Question: I noticed when people get the search result from google, it automatically shows the sub links under the main site link:
is that possible if I want to modify the sub menus with my own site as a result in google?
Which means when people search for my website, the sub menu of my website is the one that I created?
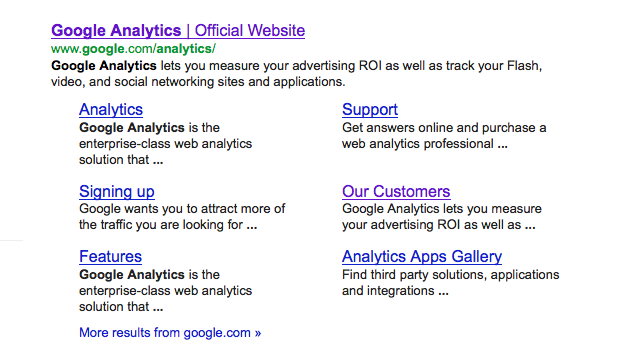
Answer: Google chooses when <URL> are shown for a website. You have no control over when that happens. It usually only happens when a website is very popular and a very obvious choice for a very popular search term.
If your site does qualify your site links you can suggest pages you do not want to appear in Sitelinks in Google Webmaster Tools. But this only is a suggestion and is only available after Sitelinks is available for your site.